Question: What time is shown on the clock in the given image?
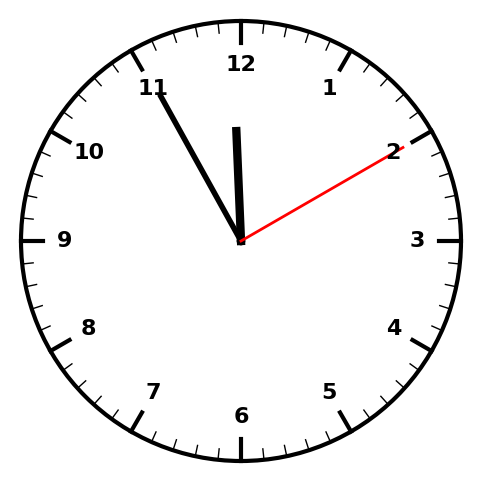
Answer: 11:55:10